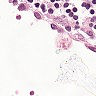
Metastatic tissue present: no